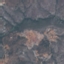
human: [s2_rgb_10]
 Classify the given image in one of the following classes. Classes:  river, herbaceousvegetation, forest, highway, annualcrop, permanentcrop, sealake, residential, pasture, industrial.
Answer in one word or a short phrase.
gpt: HerbaceousVegetation